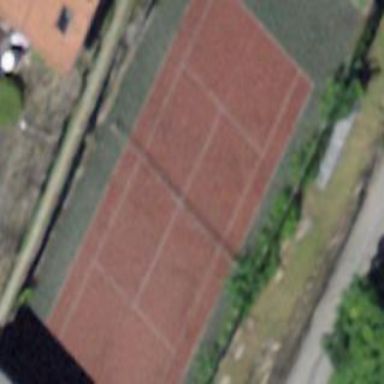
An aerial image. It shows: Tennis court in leisure pitch.